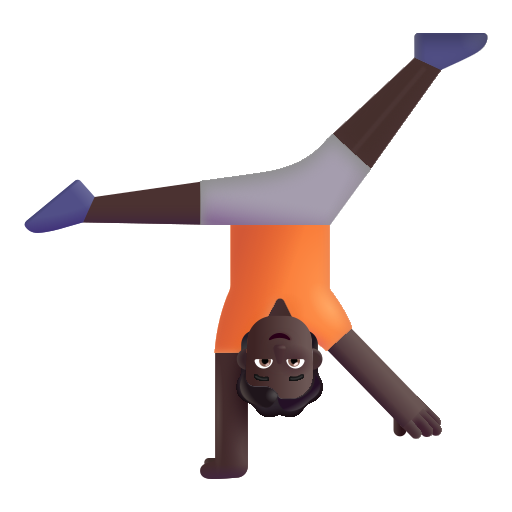
person cartwheeling color dark